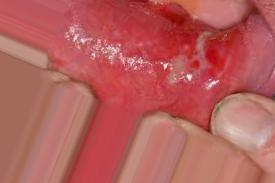
Condition: Mouth Ulcer